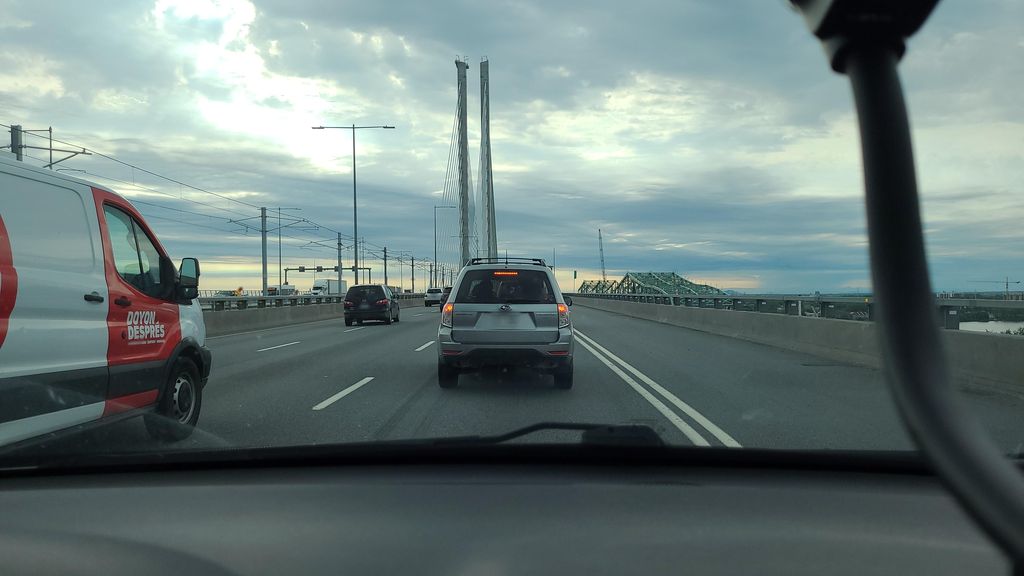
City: montreal